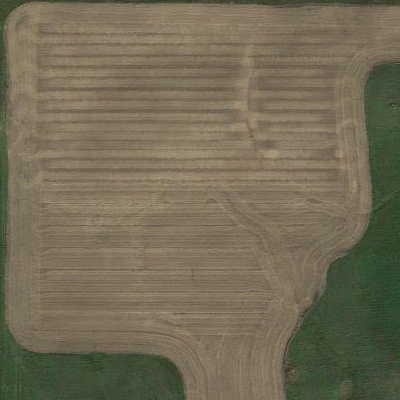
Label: Field